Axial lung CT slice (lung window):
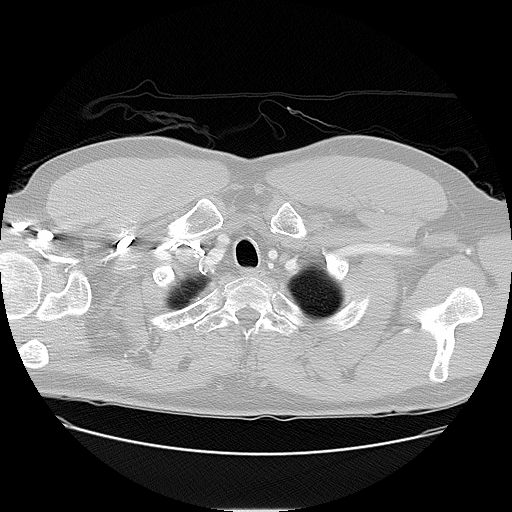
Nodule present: no